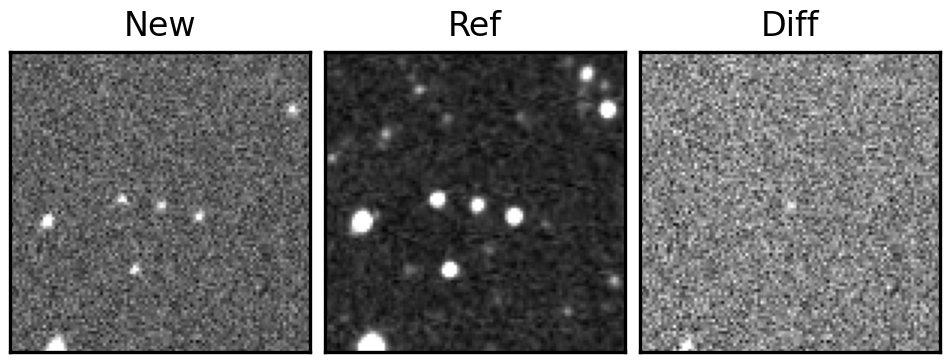
Label: real